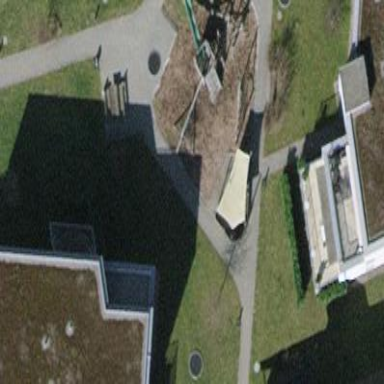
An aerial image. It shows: Playground area for leisure activities on the land.